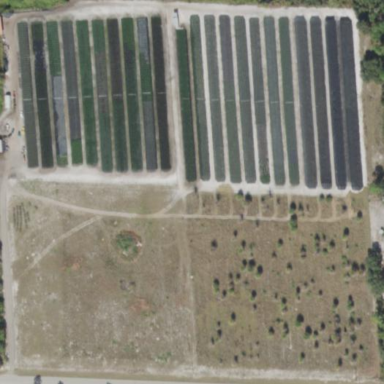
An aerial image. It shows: Plant nursery with trees.